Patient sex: M
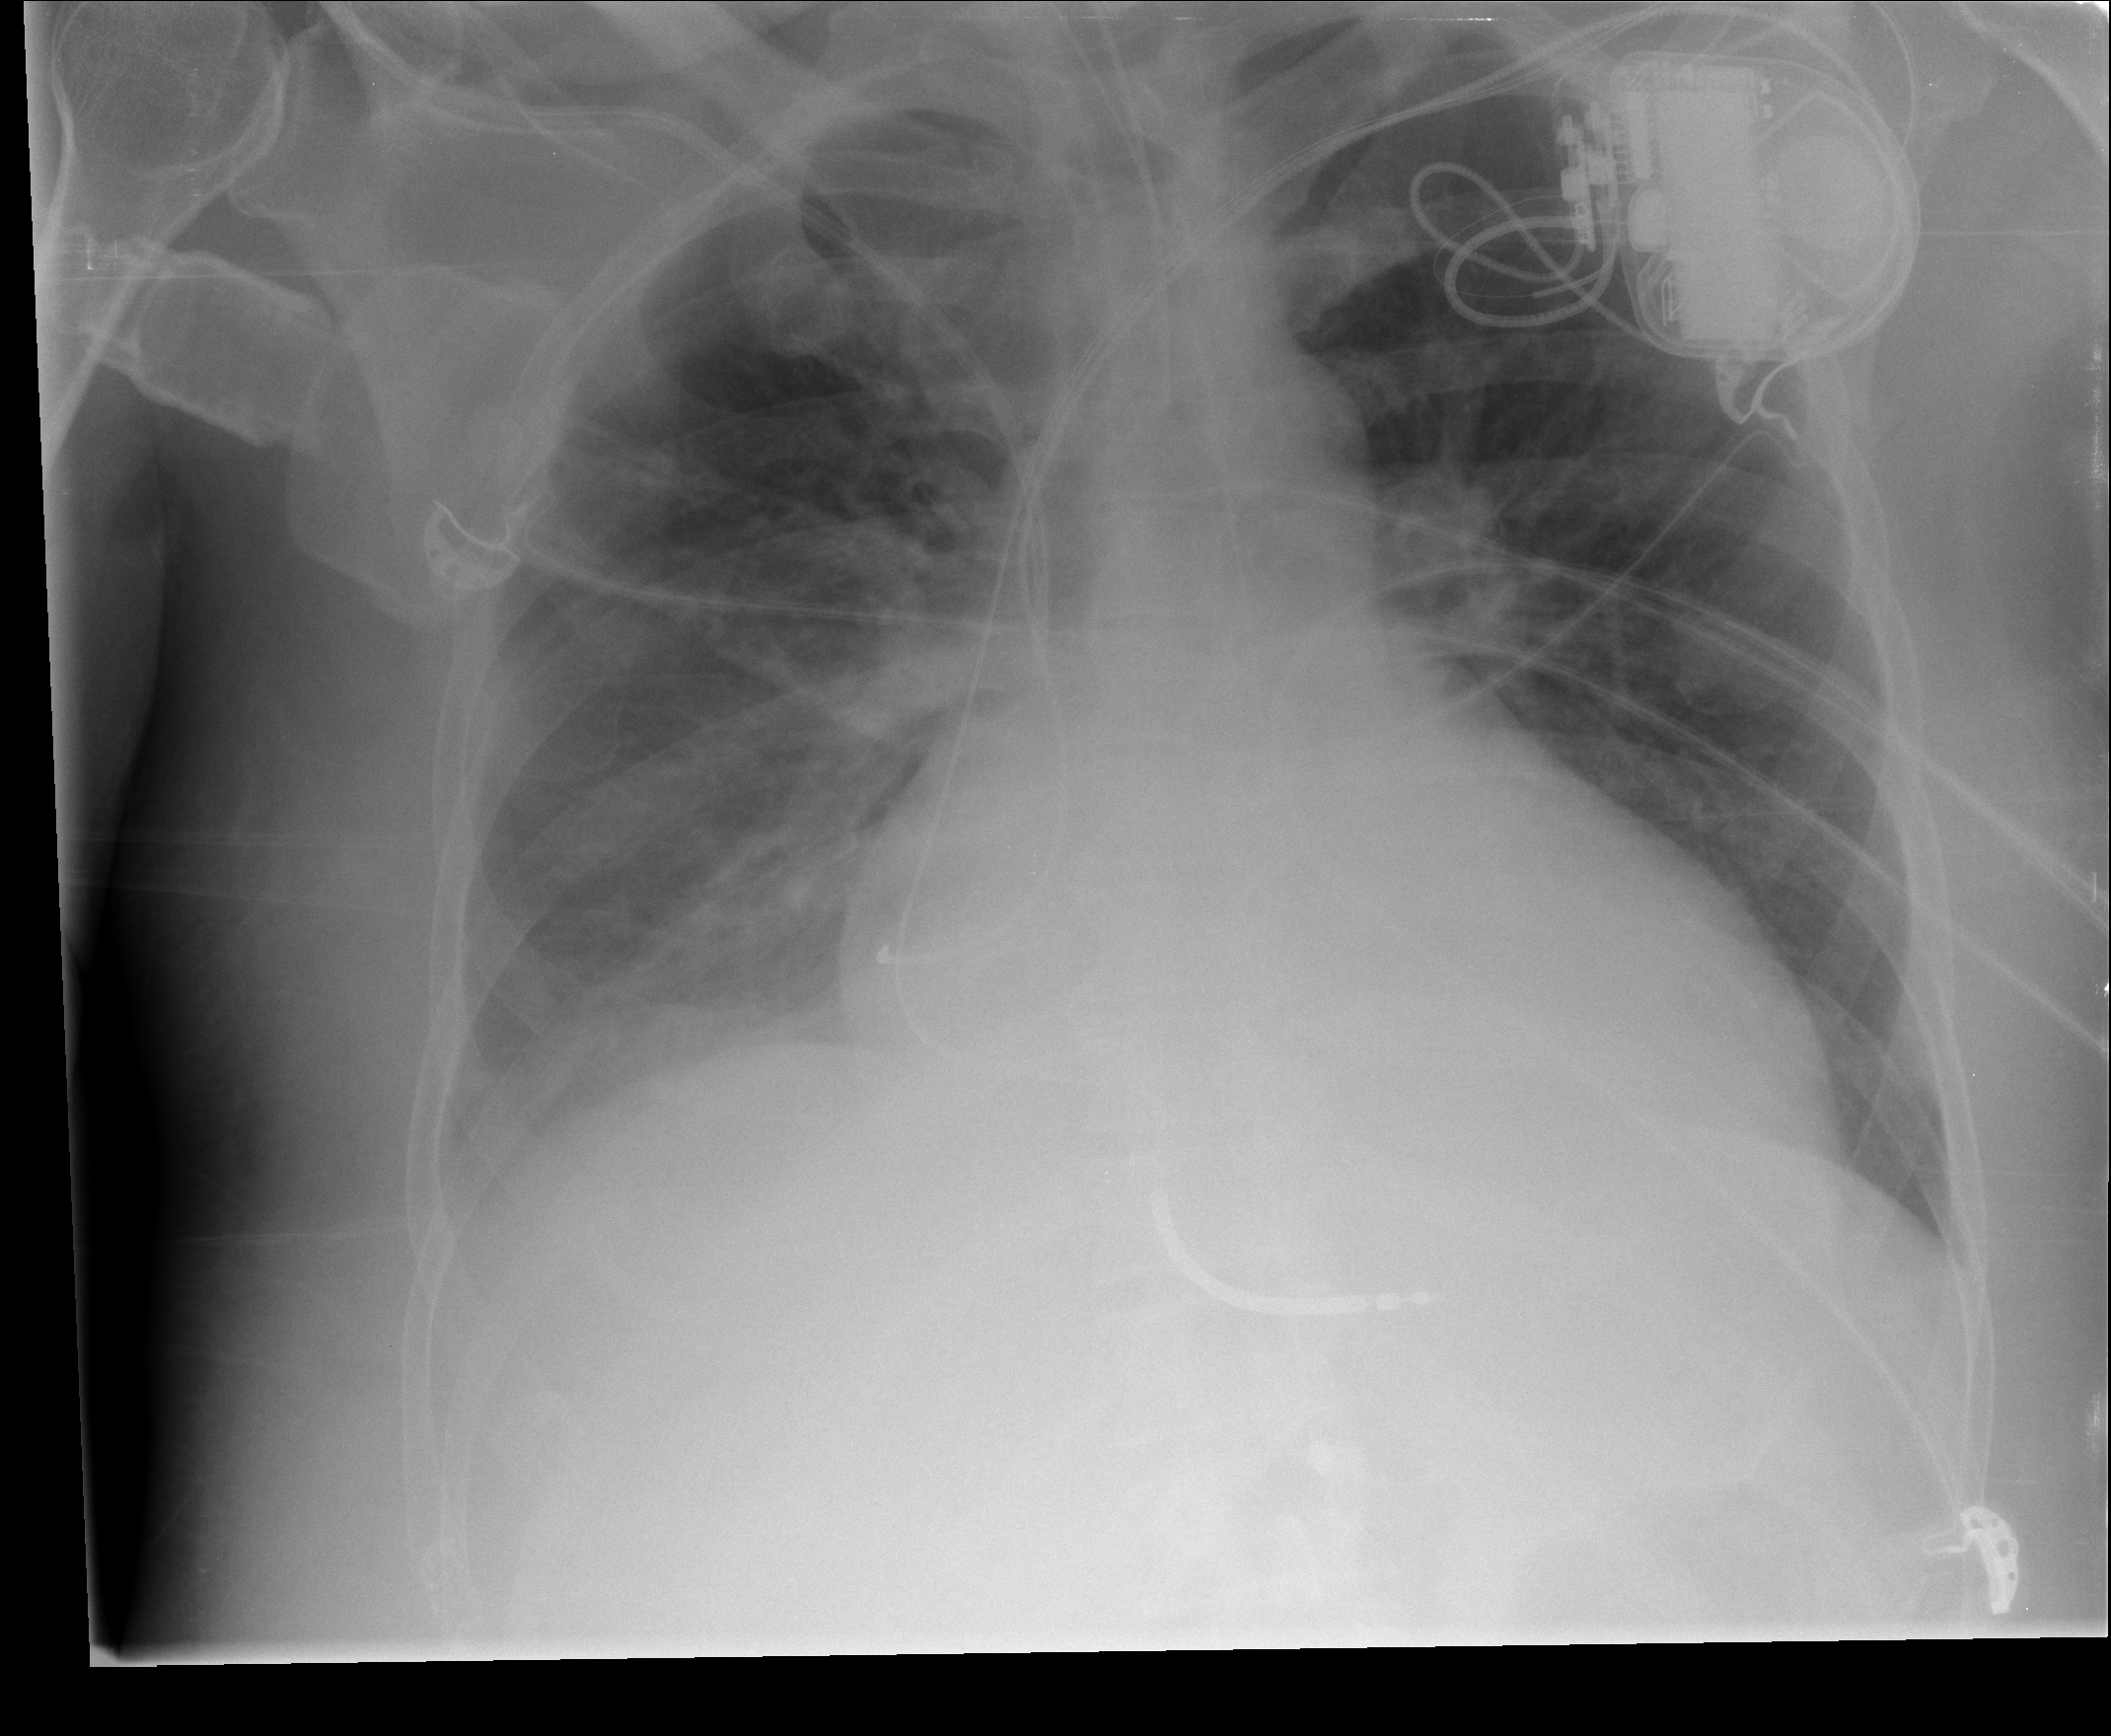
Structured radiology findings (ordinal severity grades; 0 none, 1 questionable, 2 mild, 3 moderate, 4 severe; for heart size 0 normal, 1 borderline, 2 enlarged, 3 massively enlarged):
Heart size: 2
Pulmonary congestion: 2
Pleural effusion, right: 2
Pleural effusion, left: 1
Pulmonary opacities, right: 2
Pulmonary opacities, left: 0
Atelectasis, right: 1
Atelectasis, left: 1